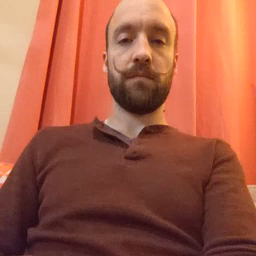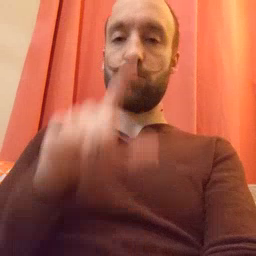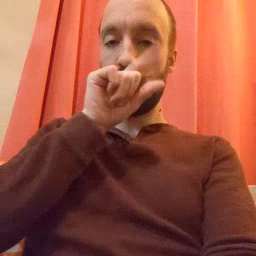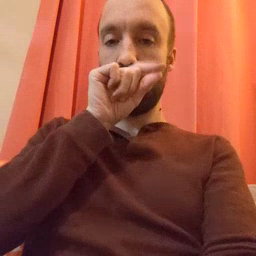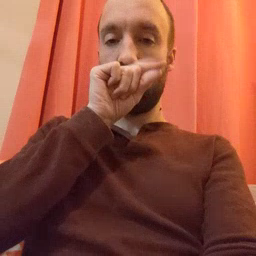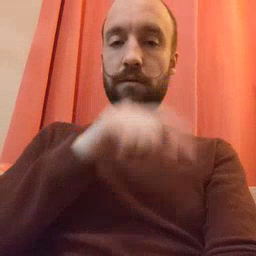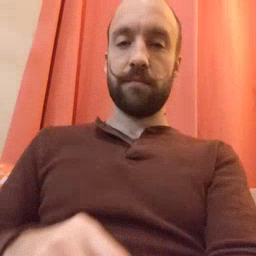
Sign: bird